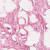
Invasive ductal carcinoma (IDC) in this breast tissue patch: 0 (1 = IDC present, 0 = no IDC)